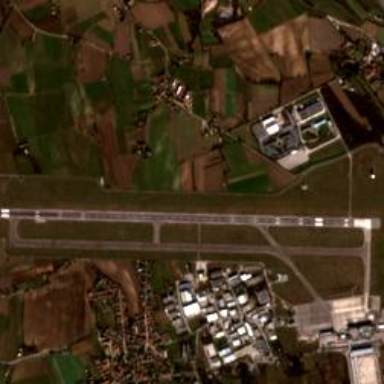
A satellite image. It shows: International public aerodrome (airport).